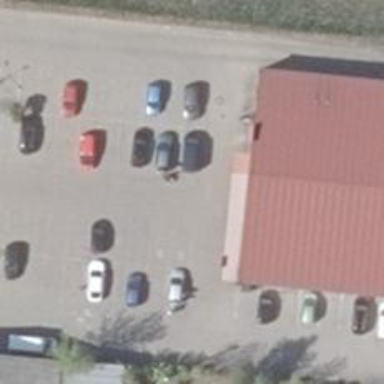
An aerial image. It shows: Paved parking aisle used as service road.